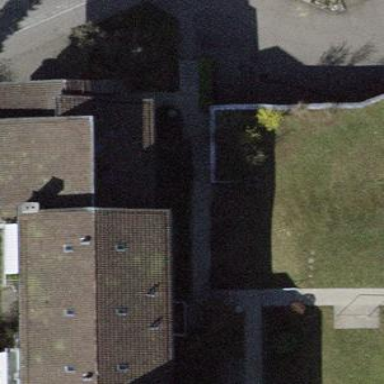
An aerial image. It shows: Building with pitched roof.